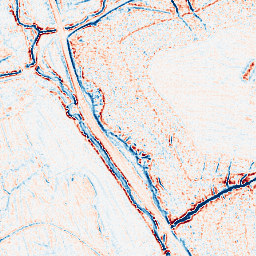
Category: classical
Decomposition family: uniform
Decomposition parameters: size: 5
Upsampling method: sinc_blackman
Upsampling parameters: scale: 2
kernel_size: 4
Upsampling scale: 2